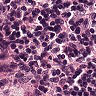
Metastatic tissue present: no